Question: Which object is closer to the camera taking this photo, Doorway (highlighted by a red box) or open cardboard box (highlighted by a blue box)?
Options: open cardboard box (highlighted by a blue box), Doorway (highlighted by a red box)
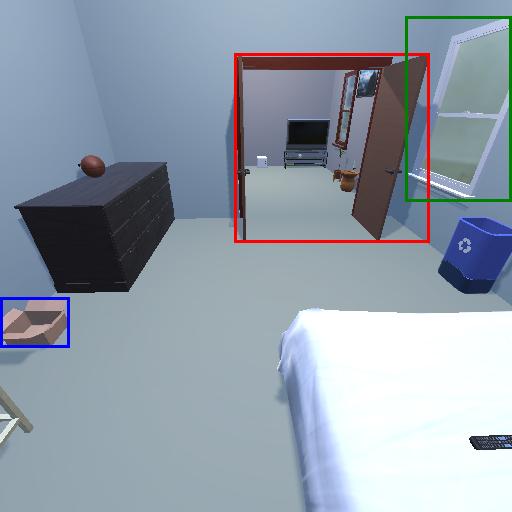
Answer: open cardboard box (highlighted by a blue box)